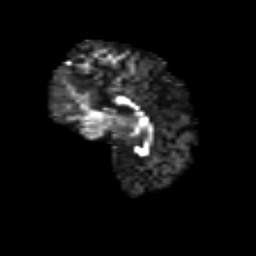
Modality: FA
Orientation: sagittal
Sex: male
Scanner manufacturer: siemens
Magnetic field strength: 3 T
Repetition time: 5 s
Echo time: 0.071 s